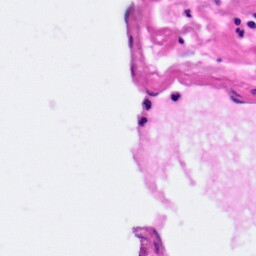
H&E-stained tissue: Pancreatic